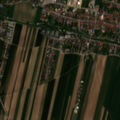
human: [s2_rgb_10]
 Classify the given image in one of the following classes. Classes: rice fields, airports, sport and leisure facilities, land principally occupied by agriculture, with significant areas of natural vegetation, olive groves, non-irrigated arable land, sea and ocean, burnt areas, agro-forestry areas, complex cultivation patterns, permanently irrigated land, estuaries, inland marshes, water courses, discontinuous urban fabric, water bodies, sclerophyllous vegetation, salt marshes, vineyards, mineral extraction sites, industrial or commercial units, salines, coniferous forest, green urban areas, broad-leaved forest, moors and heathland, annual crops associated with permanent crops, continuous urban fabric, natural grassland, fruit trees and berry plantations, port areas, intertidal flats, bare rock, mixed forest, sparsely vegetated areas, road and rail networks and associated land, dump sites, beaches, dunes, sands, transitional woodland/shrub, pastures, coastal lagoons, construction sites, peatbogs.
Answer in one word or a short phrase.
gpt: discontinuous urban fabric, road and rail networks and associated land, non-irrigated arable land